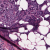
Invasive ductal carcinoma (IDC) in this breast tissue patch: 1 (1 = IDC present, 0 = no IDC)